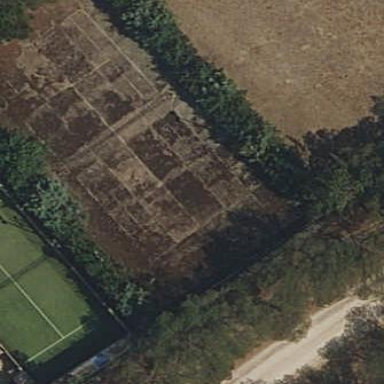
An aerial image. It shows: Tennis court on the leisure land pitch.